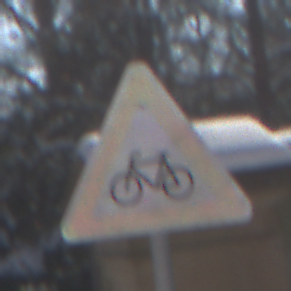
Verkehrszeichen: RadverkehrRechts
Umgebung: Outdoor, Special
Tageszeit: MorningAfternoon
Wetter: Clear
Licht: Natural
Jahreszeit: Winter
Kontrast: HighContrast